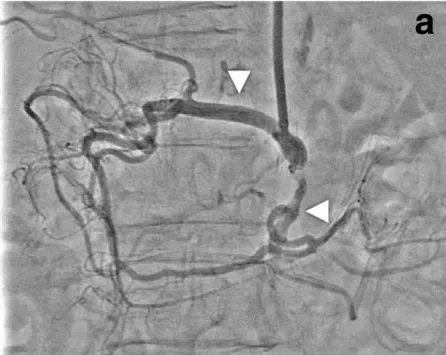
Angiography revealed the anatomical variations of the SMA replacing the common hepatic artery.
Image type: radiology (x_ray)